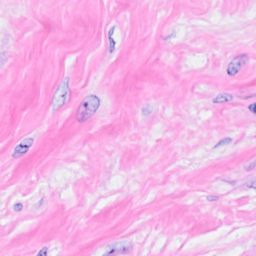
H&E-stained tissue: Breast